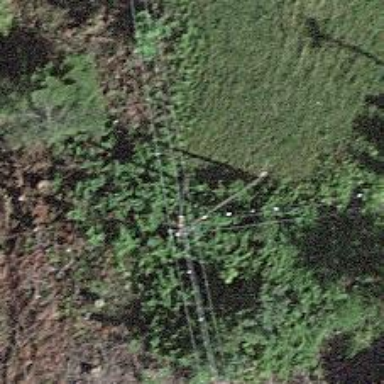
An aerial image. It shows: Minor power line.